Lunar surface albedo tile
Center latitude: -17.7
Center longitude: 43.151
Resolution (meters per pixel, mean): 126.11
Tile area (km^2): 15841.45
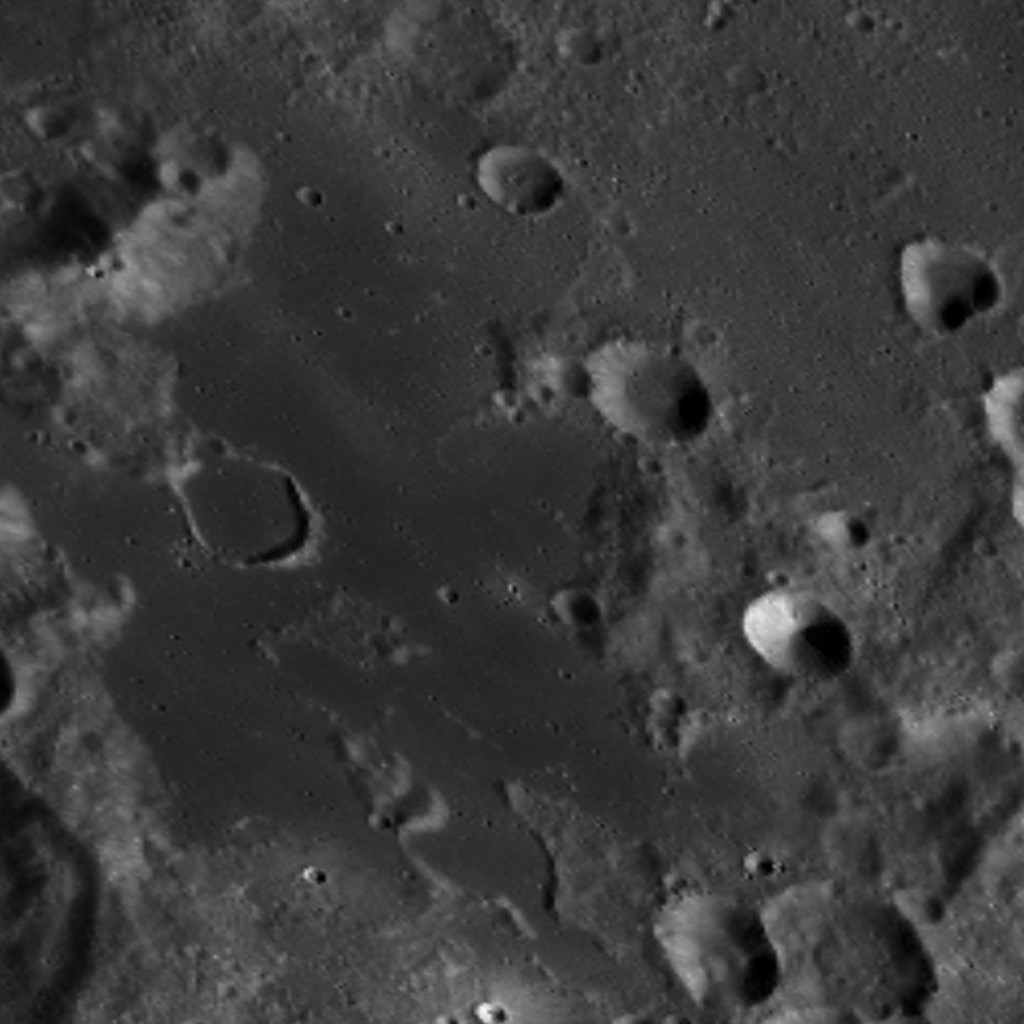